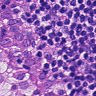
Metastatic tissue present: yes